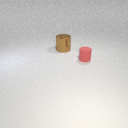
large brown metal cylinder behind small red rubber cylinder